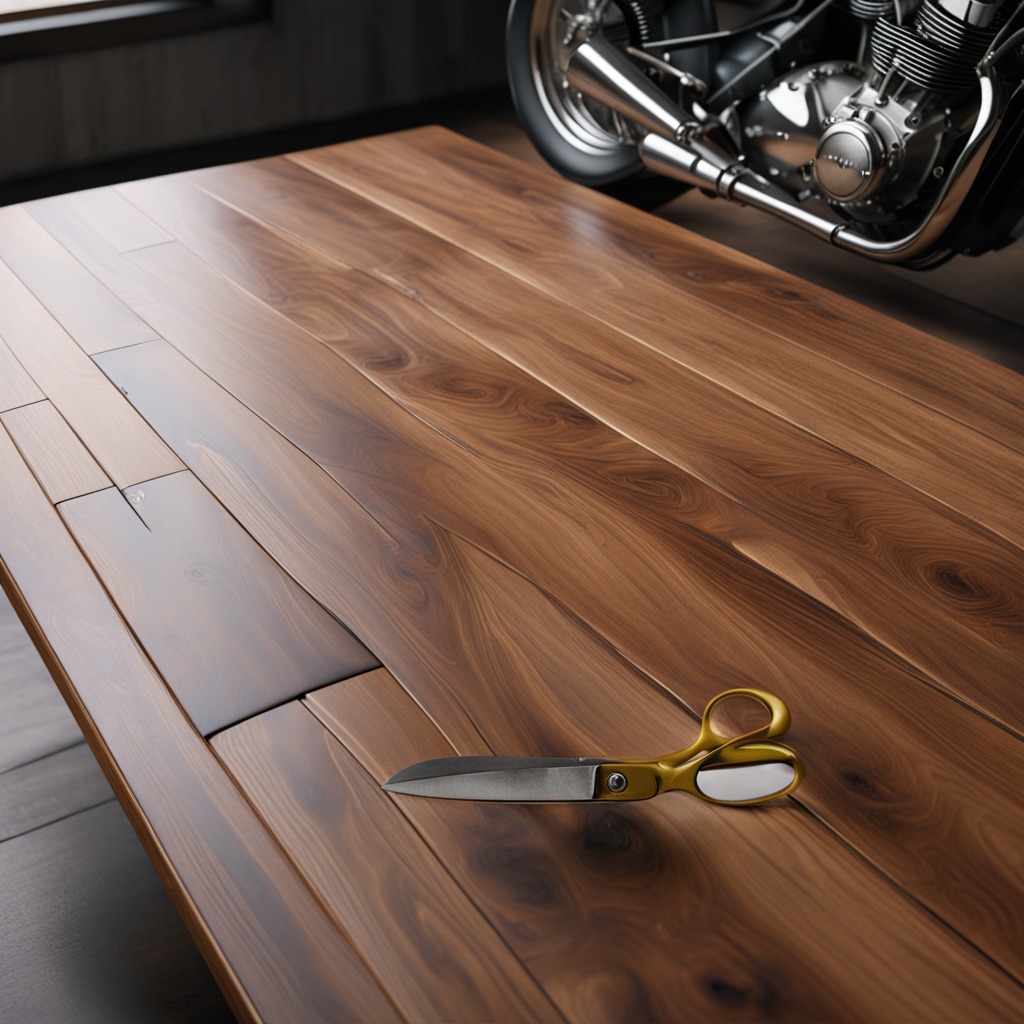
A scissor lying on an oil-spilled wooden table in a vintage motorcycle garage.